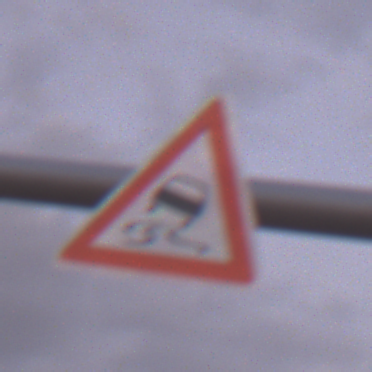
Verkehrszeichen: SchleuderOderRutschgefahr
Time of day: SunriseSunset
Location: Outdoor (Nature)
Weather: PartlyCloudy
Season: NotSpecified
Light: Natural